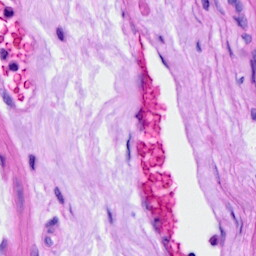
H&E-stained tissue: Ovarian